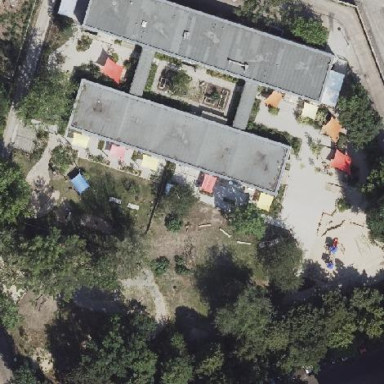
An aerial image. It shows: Kindergarten.